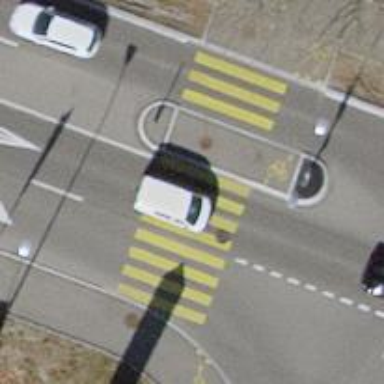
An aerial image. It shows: Uncontrolled zebra crossing with central island.